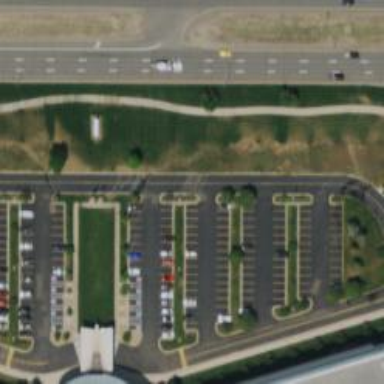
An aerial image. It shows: Parking space.